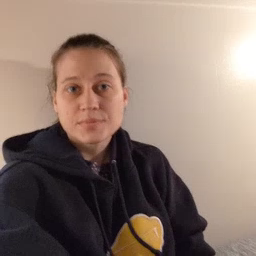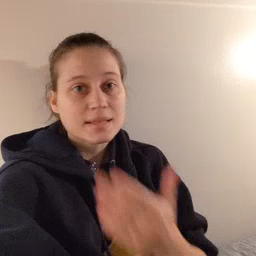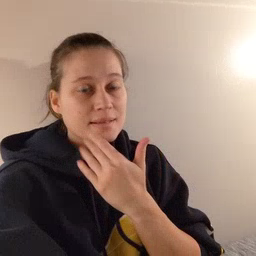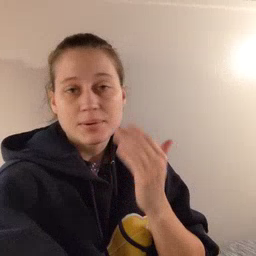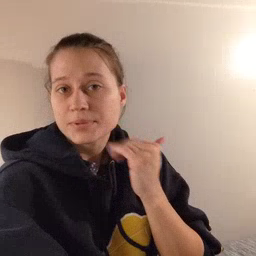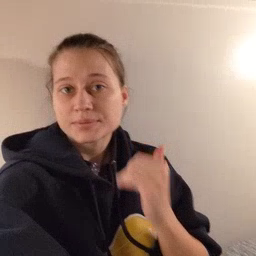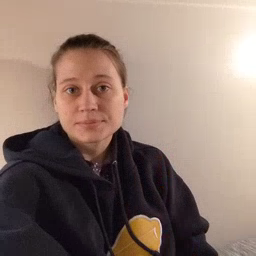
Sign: napkin